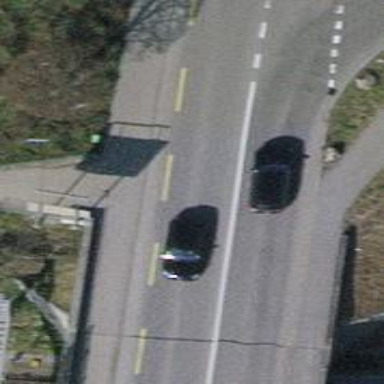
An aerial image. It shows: Primary highway with asphalt surface. There are sidewalks on both sides and designated cycle lane on the left.